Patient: sex M, age 52
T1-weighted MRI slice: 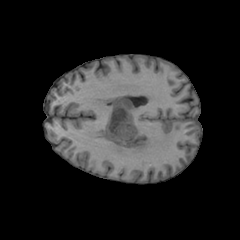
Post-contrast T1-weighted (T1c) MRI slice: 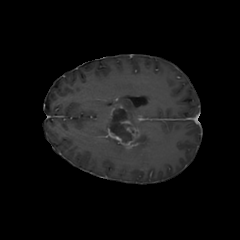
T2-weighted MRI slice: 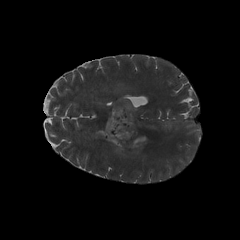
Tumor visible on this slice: yes
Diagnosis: Glioblastoma, IDH-wildtype
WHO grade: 4